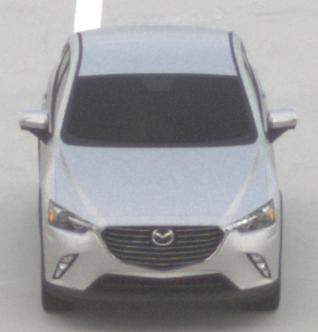
Make: Mazda
Model: CX-3 SKYACTIV-G 120
Detailed model: CX-3 (DK)
Model produced from: 2015/06
Model produced until: 2018/06
Doors: 5
Color: white
Road condition: dry road
Daytime: midday
Contrast: low contrast